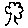
Label: tree